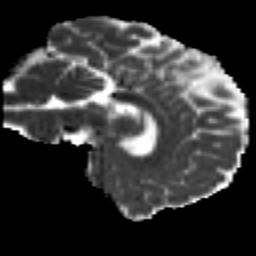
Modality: MD
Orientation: sagittal
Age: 31
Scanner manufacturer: siemens
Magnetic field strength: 3 T
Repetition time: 2.2 s
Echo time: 0.084 s